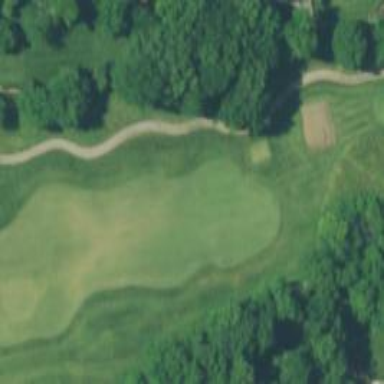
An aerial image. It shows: View of golf hole.